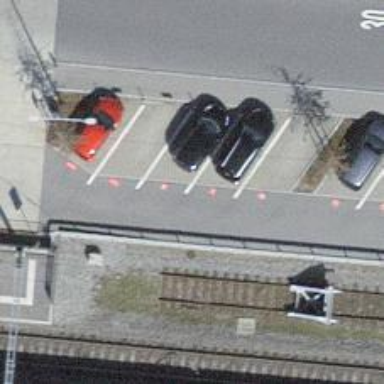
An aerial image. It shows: Car-sharing service available at this location.